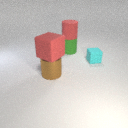
large red rubber cylinder behind large red rubber cube